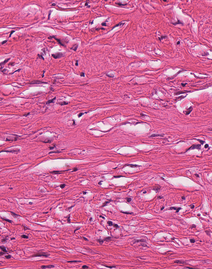
Tumor epithelial tissue: no
Tumor-associated stroma tissue: yes
Normal tissue: no